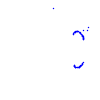
Particle: kaon